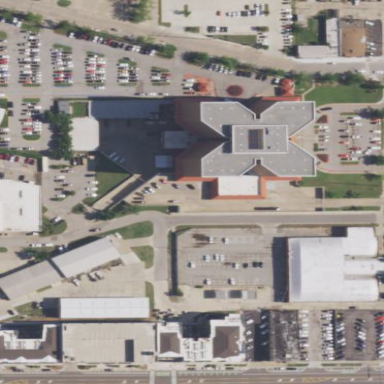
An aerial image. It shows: Prison.